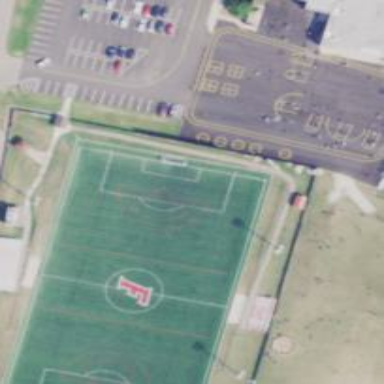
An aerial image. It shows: Football pitch for leisure and sports activities.